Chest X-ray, AP view. Patient: 46 years old, sex M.
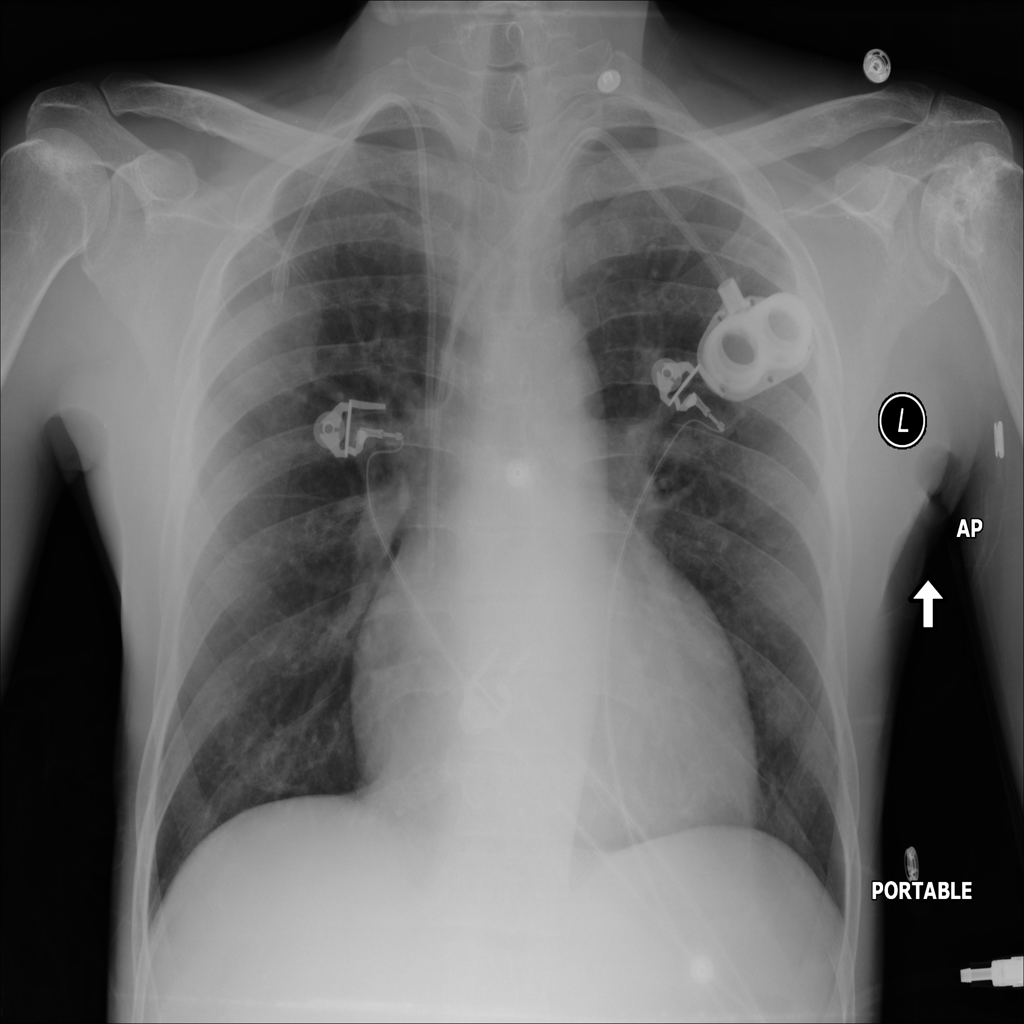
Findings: No Finding